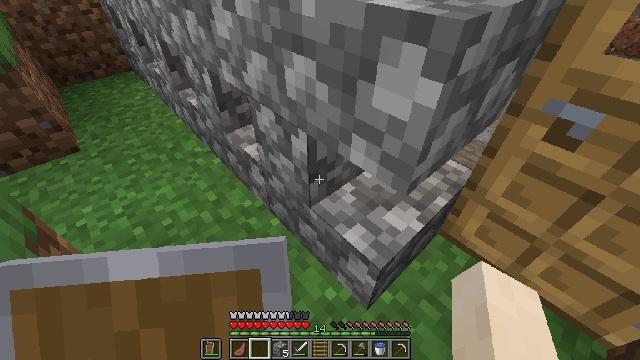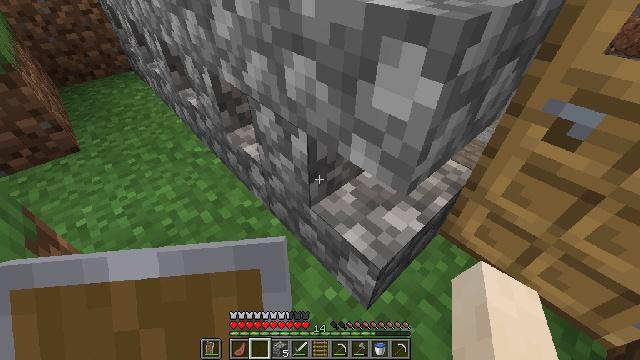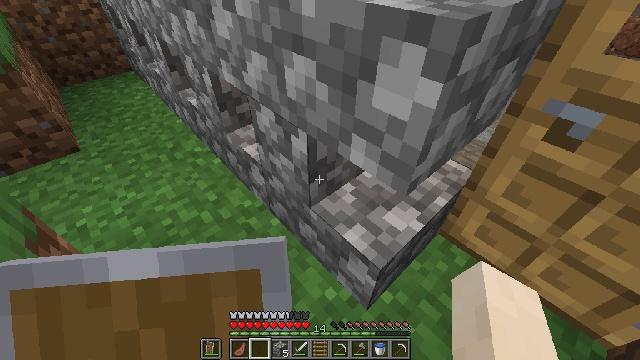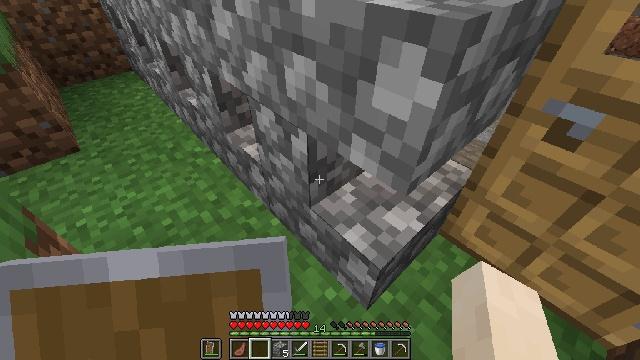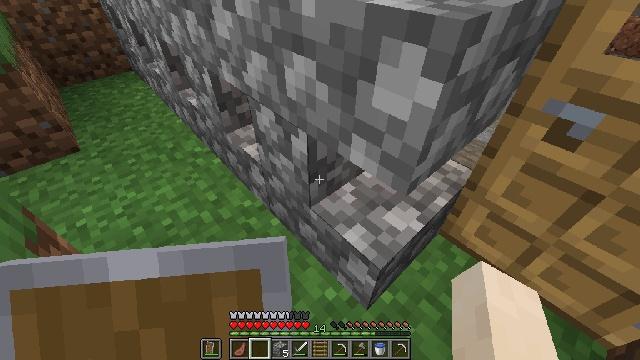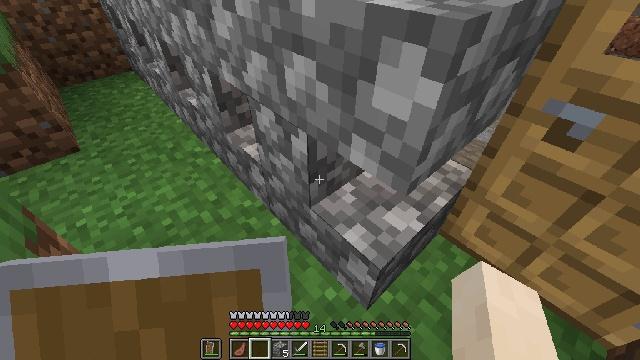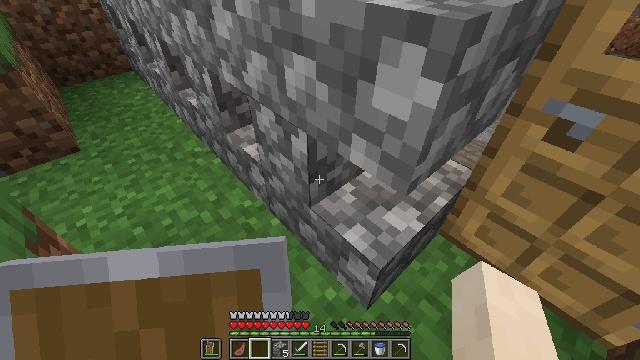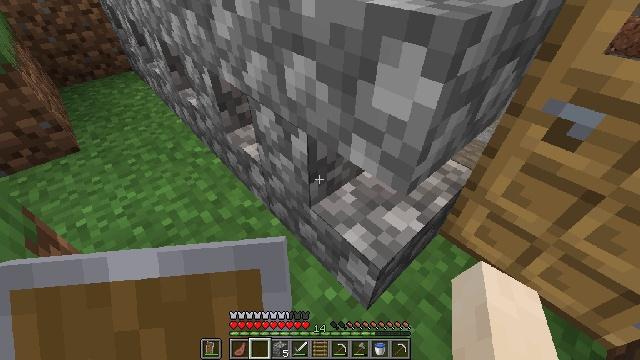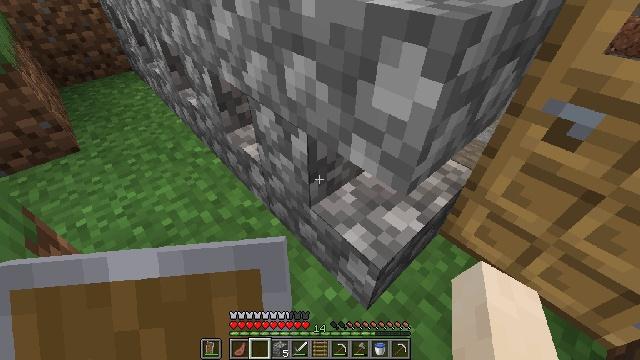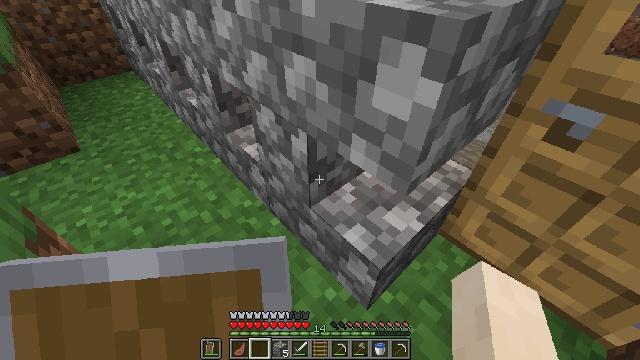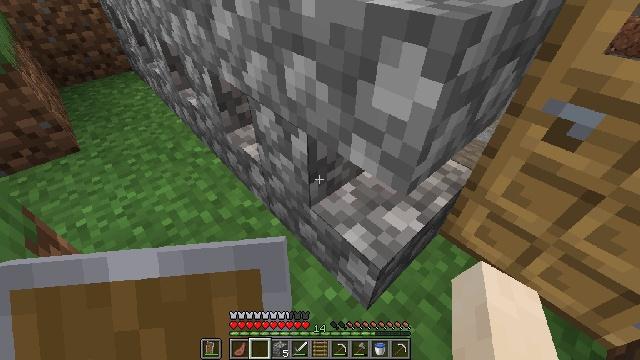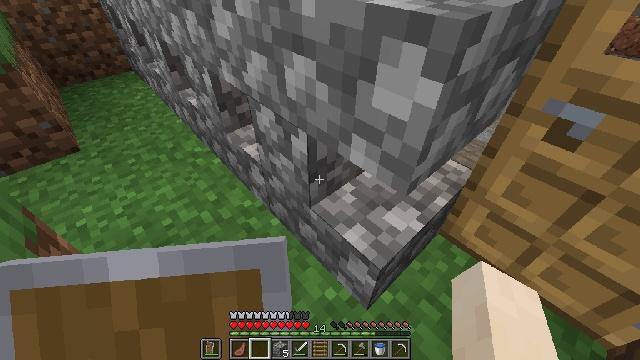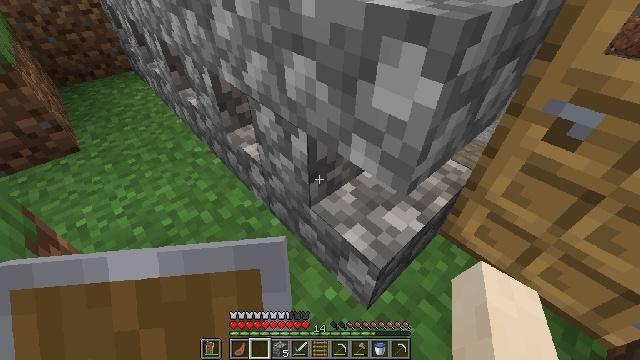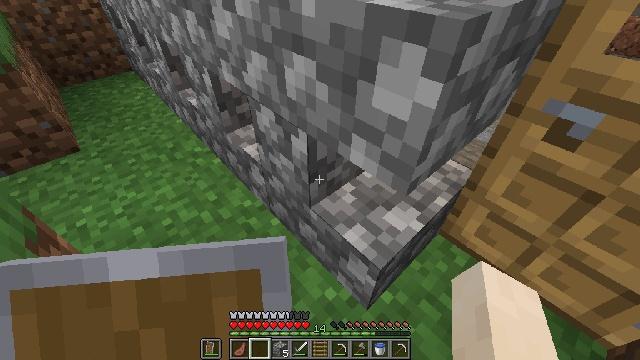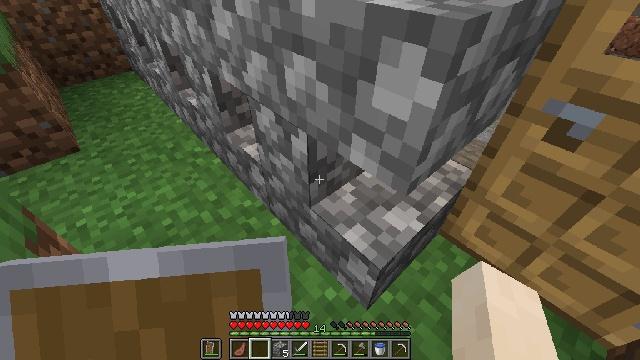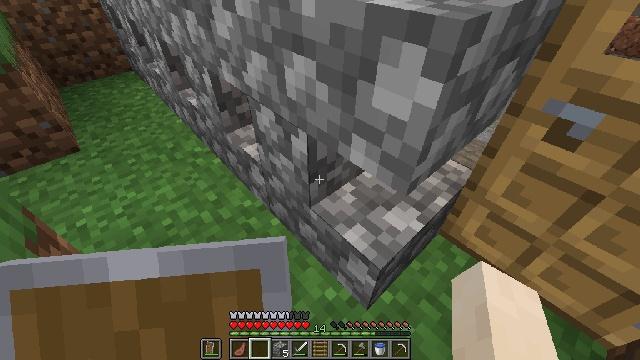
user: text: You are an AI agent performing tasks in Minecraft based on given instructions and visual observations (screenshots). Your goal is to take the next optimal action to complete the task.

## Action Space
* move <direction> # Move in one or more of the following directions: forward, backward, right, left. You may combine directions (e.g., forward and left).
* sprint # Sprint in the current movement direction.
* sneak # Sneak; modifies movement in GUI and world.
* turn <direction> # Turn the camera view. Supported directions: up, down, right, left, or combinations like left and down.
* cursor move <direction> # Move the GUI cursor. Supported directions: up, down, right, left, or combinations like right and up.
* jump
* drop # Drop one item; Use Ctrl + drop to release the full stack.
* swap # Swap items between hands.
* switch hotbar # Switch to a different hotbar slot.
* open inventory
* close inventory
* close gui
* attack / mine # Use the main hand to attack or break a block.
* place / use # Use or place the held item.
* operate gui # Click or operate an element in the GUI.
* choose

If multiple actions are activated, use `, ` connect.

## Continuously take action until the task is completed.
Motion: motion action
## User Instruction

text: craft item air
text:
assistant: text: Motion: no_op
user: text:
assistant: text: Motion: no_op
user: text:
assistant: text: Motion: no_op
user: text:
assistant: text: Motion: no_op
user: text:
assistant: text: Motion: no_op
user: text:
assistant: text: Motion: no_op
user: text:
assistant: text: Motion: no_op
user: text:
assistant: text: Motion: no_op
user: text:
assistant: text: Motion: no_op
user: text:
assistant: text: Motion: no_op
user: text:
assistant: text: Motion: no_op
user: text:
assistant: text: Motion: no_op
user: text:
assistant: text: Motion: no_op
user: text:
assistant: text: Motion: no_op
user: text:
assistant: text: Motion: no_op
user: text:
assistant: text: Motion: no_op
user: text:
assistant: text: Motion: no_op
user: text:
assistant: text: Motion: no_op
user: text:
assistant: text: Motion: no_op
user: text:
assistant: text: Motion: no_op
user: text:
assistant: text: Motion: no_op
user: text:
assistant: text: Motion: no_op
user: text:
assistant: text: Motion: no_op
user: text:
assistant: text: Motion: no_op
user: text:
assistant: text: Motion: no_op
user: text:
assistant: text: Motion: no_op
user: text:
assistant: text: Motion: no_op
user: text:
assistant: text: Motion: no_op
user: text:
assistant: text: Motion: no_op
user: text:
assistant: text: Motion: no_op